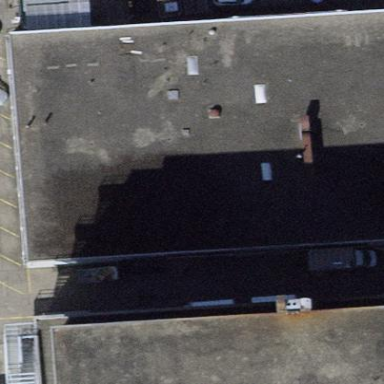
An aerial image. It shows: Commercial building.